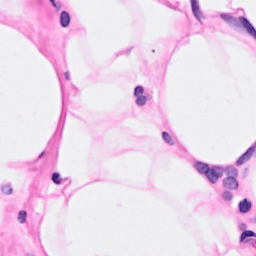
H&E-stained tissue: Breast